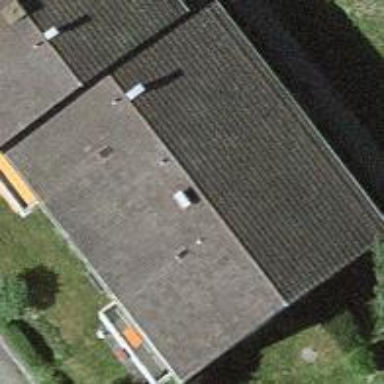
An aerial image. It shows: Residential building.